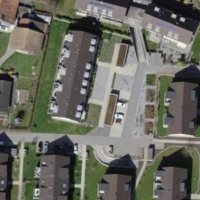
EUNIS habitat code: 54
Species observed at this site:
Grus grus